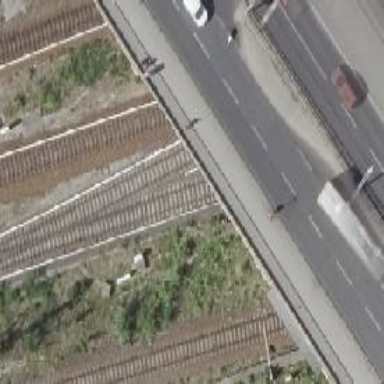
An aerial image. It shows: Railway signal.